Interaction volume radius: 10 \u00c5
Interaction volume height: 30 \u00c5
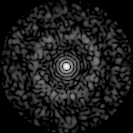
Disorder parameter: 0.8329